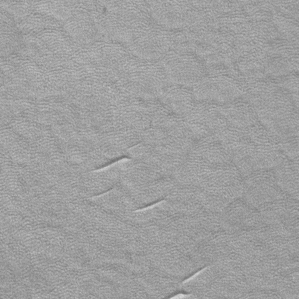
Label: frost